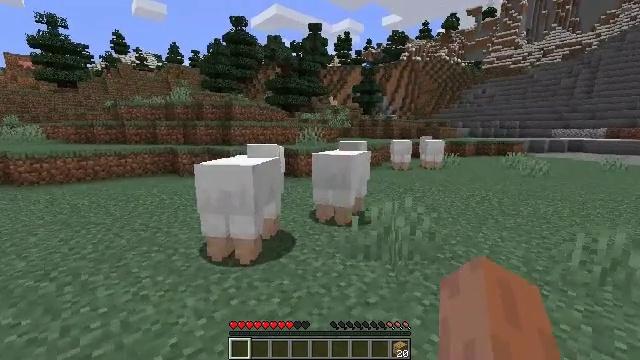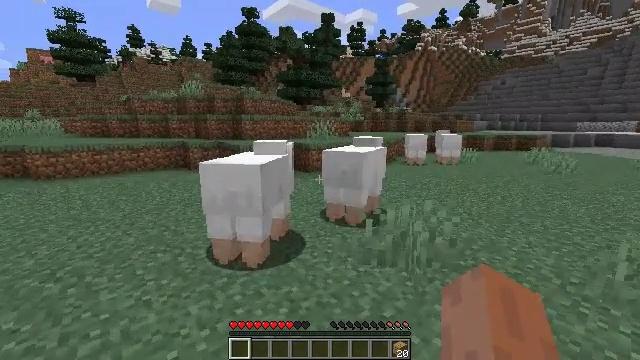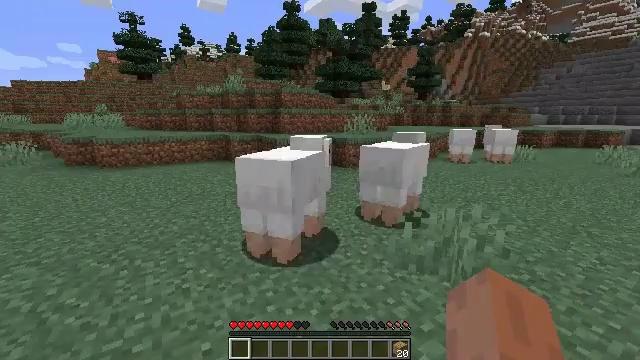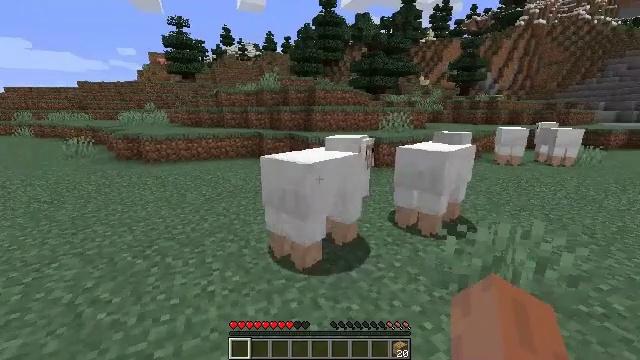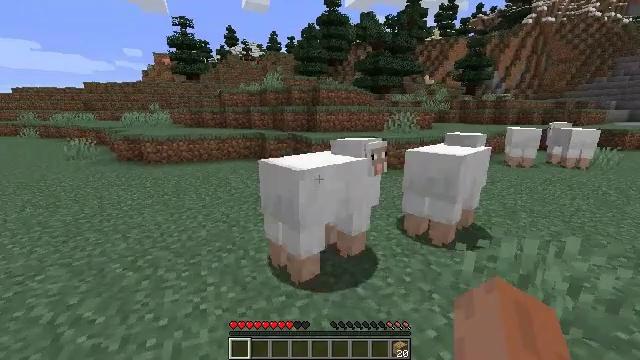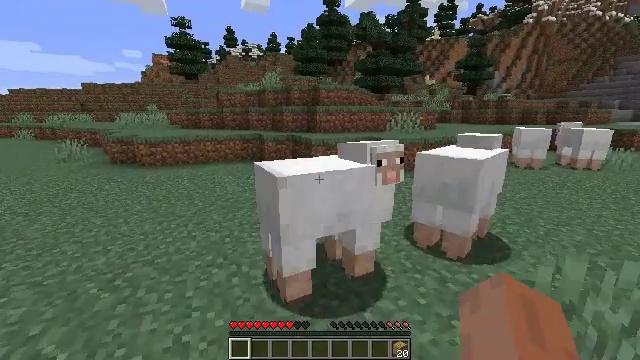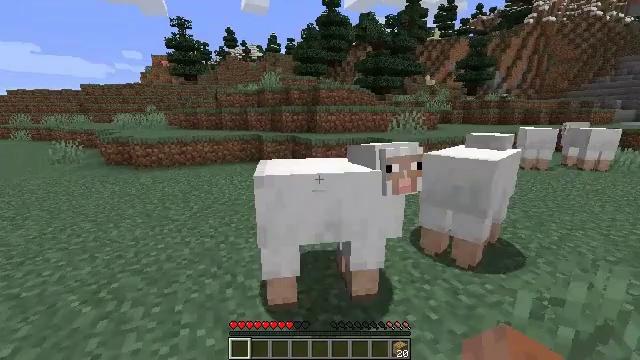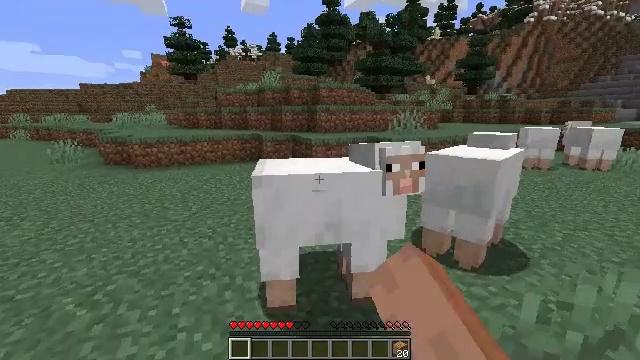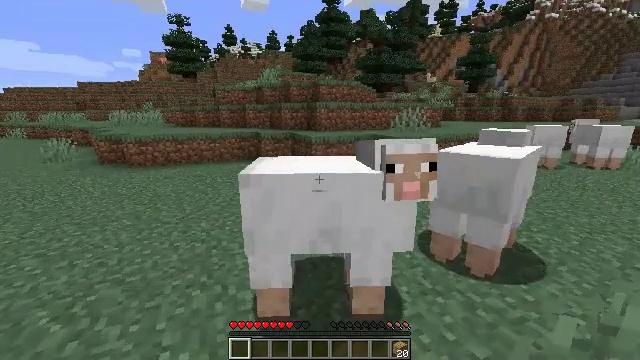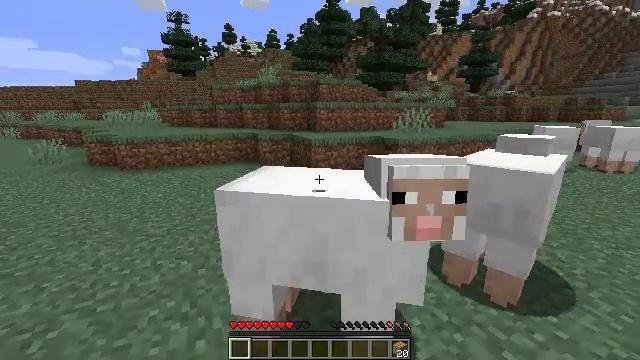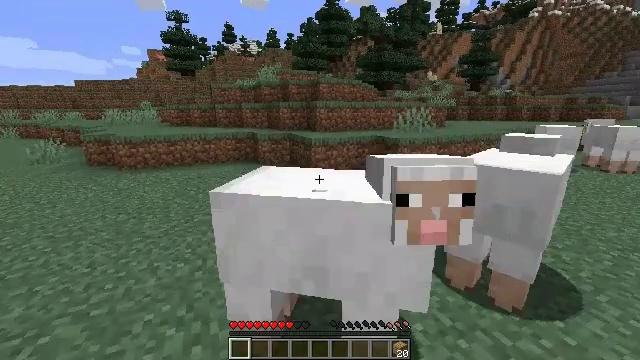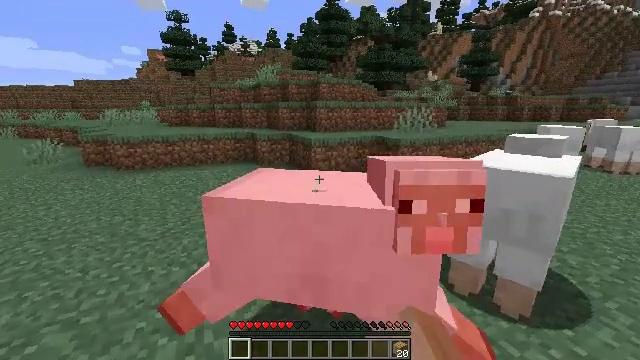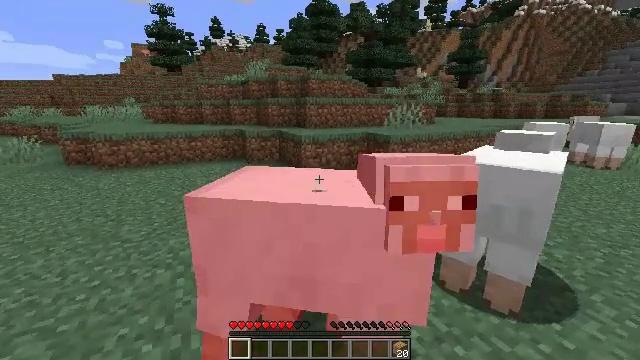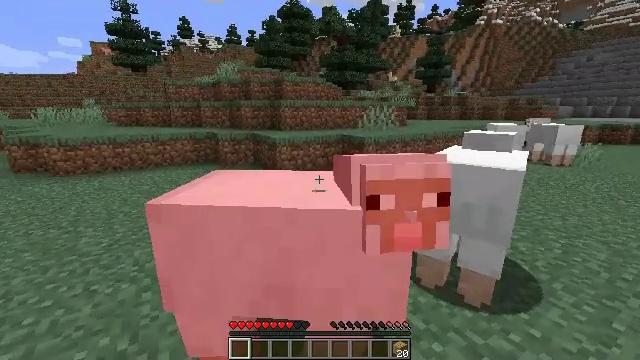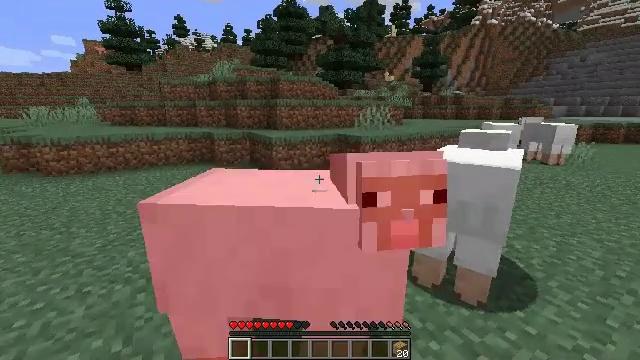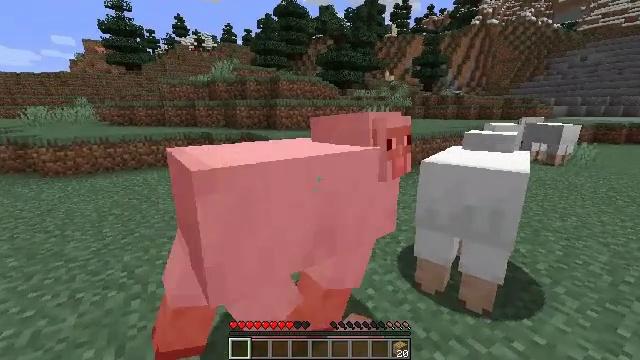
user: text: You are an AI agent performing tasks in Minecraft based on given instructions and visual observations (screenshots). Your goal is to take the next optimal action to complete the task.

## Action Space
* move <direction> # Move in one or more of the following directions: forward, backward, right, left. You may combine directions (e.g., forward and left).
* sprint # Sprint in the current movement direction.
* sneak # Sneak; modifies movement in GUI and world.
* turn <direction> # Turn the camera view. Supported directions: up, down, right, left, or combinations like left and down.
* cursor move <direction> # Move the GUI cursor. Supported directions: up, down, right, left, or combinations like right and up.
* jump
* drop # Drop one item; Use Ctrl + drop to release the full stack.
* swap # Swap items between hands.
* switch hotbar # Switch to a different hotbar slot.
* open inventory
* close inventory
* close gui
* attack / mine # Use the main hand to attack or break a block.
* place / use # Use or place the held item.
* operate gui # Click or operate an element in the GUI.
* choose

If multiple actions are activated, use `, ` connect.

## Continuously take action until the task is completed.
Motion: motion action
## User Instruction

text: Hunt animals.
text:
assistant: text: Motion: move forward, turn left and down
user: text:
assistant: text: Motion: move forward, turn left and down
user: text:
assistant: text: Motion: move forward, turn left
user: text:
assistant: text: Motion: move forward
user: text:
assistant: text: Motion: move forward
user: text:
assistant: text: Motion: move forward, attack / mine
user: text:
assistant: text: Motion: move forward, attack / mine
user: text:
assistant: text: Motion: move forward, attack / mine
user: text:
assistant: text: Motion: move forward
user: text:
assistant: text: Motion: attack / mine
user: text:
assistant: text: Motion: attack / mine
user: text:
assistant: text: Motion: turn right, attack / mine
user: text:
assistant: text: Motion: turn right
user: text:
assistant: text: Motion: attack / mine
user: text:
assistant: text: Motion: move forward, attack / mine
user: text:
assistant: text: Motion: move forward, attack / mine
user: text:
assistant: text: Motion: move forward, attack / mine
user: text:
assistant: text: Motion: move forward
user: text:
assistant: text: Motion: move forward, attack / mine
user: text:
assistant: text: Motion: attack / mine
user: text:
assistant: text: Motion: attack / mine
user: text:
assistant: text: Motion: attack / mine
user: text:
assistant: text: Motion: no_op
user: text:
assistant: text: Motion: attack / mine
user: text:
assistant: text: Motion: turn right, attack / mine
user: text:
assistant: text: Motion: turn right, attack / mine
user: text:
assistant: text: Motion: move forward, attack / mine
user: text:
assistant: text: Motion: move forward, attack / mine
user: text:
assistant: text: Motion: move forward, turn right, attack / mine
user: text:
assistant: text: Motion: move forward, turn right and up, attack / mine